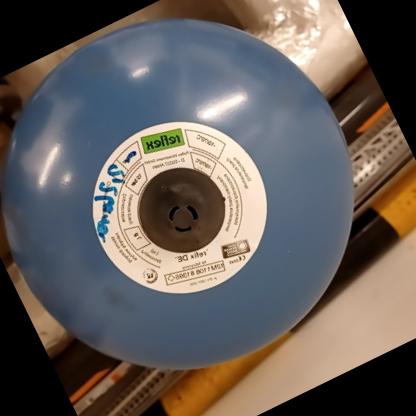
Klasa: tabliczka-znamionowa